四年级 · 画法几何学
在同一平面内有 $\mathrm{A} 、 \mathrm{~B} 、 \mathrm{C}$ 三点。画直线 $\mathrm{AC}$ 、线段 $\mathrm{BC}$ 、射线 $\mathrm{BA}$ 。
$A^{\cdot}$

$$
\dot{C}
$$

$B$.
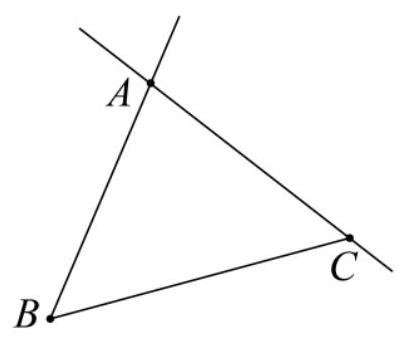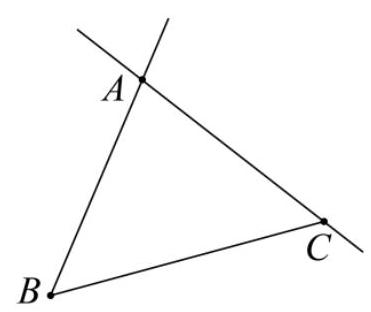
答案: 如图:【分析】直线没有端点, 两边可无限延长; 射线有一端有端点, 另一端可无限延长; 线段, 有两个端点, 而两个端点间的距离就是这条线段的长度。【详解】如图:【点睛】本题考查了直线、射线及线段的特征。